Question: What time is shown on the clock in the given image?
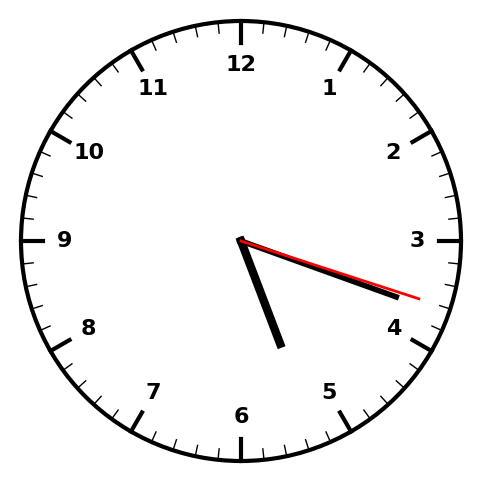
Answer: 05:18:18